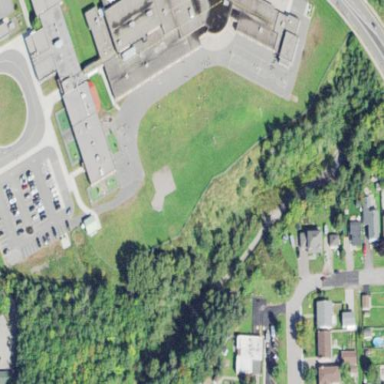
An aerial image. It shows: School.